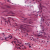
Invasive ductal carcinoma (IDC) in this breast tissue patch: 0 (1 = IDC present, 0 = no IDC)